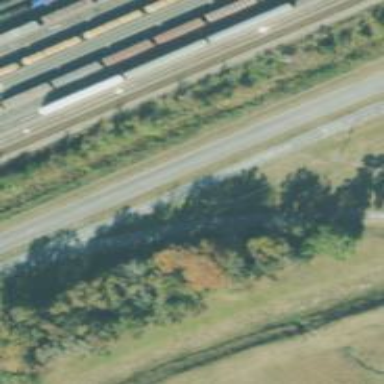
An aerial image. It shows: Rail spur service.